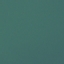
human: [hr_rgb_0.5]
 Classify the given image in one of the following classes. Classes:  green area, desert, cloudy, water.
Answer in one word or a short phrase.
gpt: water